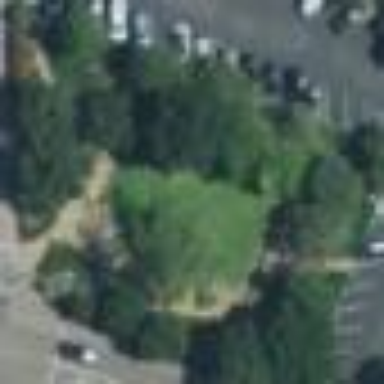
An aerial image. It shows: Park.